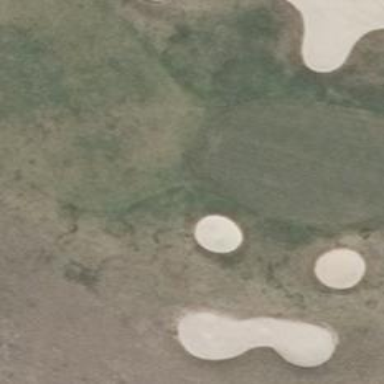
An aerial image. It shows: Golf green.